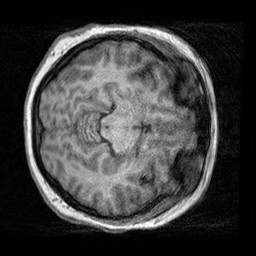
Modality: T1w
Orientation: axial
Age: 22
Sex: female
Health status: healthy
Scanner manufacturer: siemens
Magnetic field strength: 3 T
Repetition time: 2.3 s
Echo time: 0.00303 s